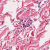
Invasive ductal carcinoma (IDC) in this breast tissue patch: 0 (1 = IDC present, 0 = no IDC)